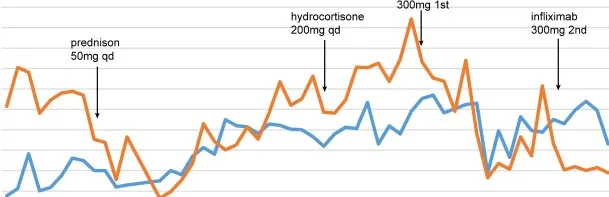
The therapeutic timeline of the patient. (A, B) Treatment protocol and changes in drainage volume.
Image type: chart (chart)